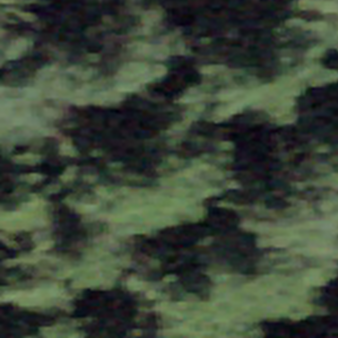
Label: other